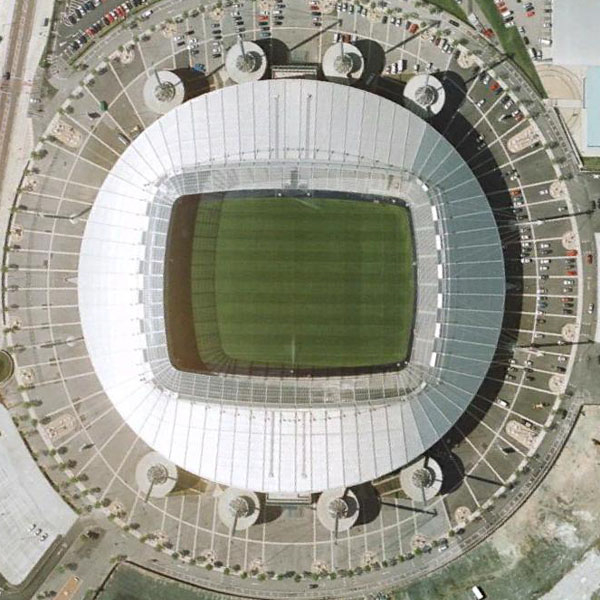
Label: Stadium